Interaction volume radius: 5 \u00c5
Interaction volume height: 45 \u00c5
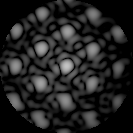
Disorder parameter: 0.1563